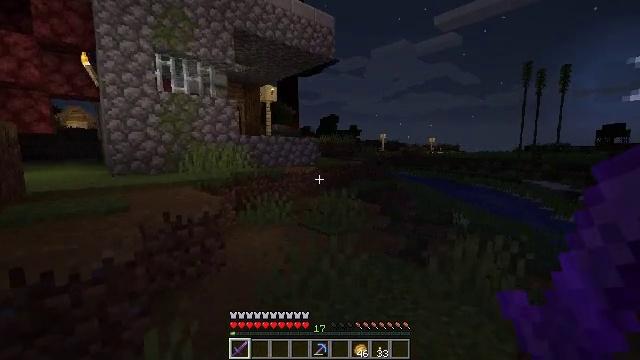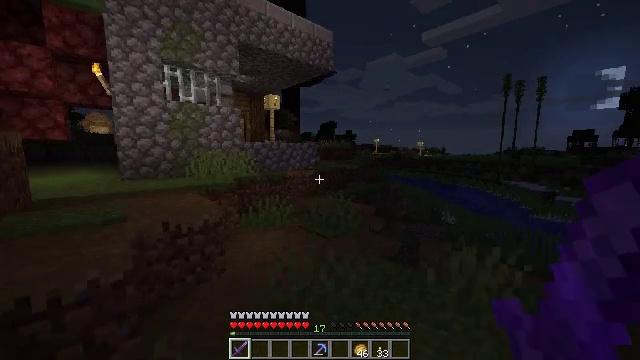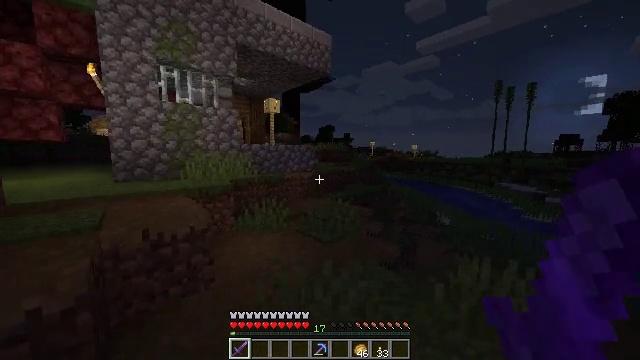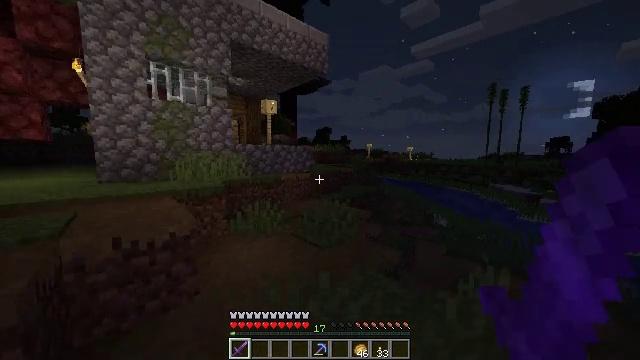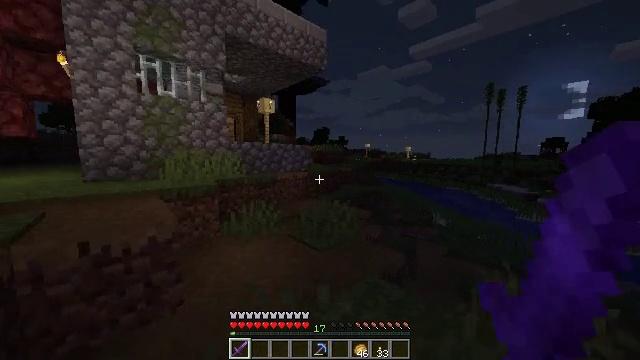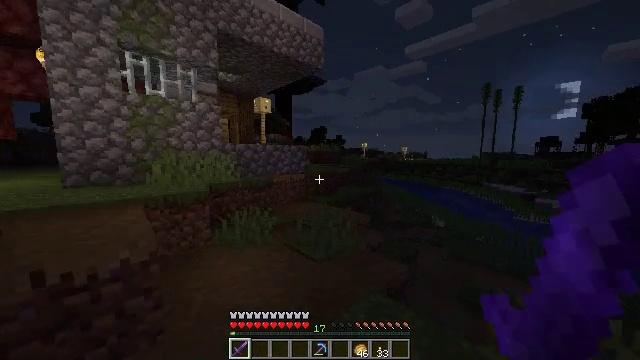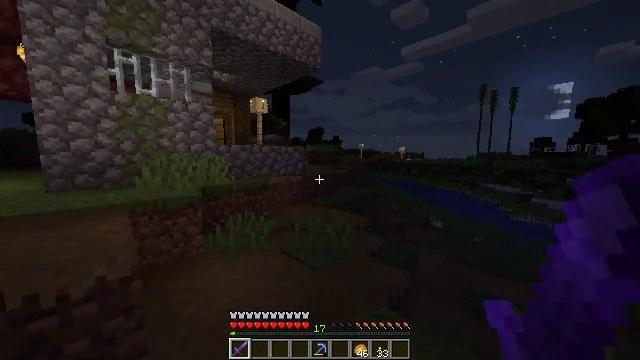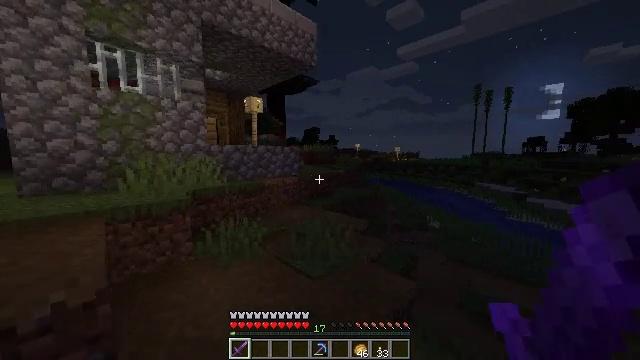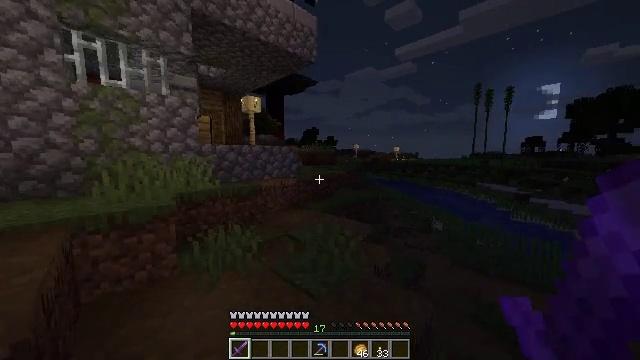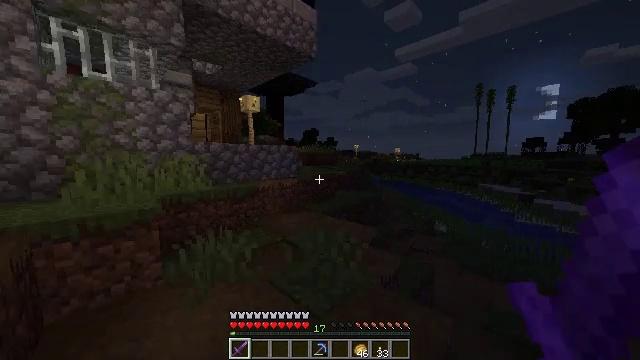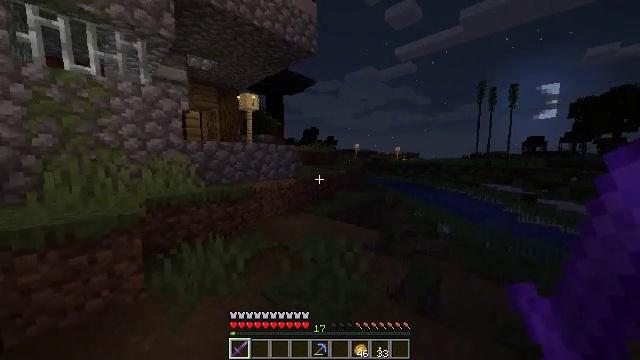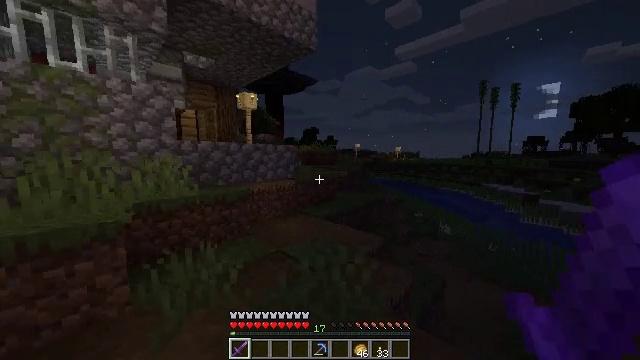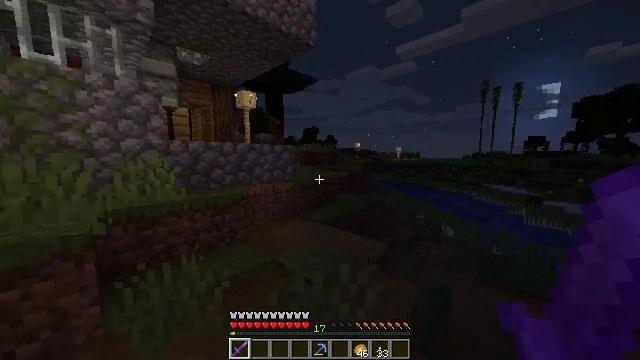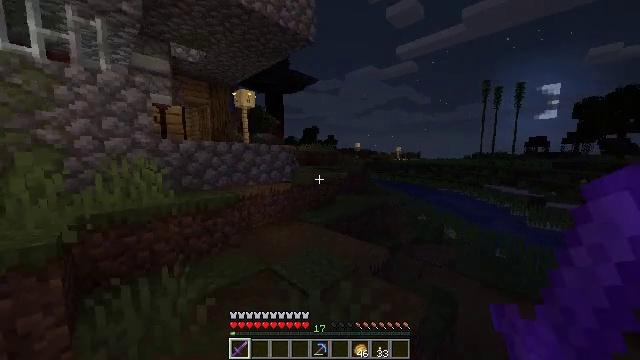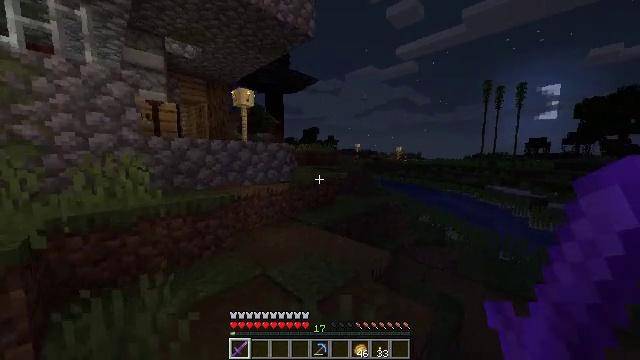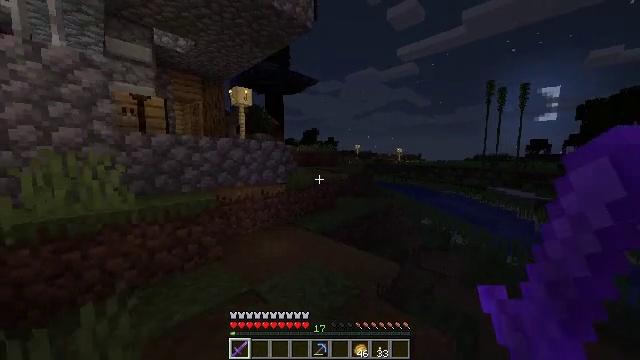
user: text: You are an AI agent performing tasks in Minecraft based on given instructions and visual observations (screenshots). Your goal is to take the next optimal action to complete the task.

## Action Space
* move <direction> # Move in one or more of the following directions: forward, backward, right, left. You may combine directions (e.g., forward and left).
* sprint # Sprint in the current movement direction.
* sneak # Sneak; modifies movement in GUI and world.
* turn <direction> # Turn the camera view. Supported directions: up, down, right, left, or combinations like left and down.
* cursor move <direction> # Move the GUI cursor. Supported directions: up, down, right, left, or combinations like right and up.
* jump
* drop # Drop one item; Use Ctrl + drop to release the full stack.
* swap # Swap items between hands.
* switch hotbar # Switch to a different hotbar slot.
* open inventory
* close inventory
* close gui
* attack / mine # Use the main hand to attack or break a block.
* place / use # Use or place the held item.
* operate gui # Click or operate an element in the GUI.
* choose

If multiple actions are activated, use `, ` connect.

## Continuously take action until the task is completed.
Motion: motion action
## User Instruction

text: Kill mobs.
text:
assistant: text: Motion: move forward
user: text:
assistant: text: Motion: move forward
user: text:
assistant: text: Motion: move forward
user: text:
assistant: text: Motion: move forward
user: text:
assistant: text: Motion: move forward
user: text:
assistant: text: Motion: move forward
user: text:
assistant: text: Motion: move forward, turn right
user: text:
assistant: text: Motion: move forward
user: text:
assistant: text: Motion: move forward
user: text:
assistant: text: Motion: move forward
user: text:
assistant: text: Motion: move forward
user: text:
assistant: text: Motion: move forward
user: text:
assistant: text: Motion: move forward
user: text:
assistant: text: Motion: move forward
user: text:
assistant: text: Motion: move forward
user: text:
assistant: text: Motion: move forward
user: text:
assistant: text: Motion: move forward
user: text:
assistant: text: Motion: move forward
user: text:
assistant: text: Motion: move forward
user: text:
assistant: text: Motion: move forward
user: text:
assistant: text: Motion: move forward
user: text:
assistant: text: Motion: move forward
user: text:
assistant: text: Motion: move forward
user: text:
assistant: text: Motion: move forward
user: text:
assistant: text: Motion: move forward
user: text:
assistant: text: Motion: move forward
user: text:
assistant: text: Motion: move forward
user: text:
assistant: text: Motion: move forward
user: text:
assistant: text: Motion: move forward
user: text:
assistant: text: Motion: move forward